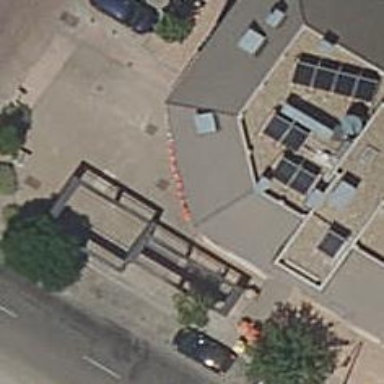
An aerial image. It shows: Restaurant.